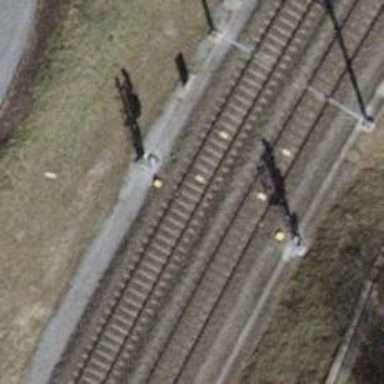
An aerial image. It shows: Railway signal.